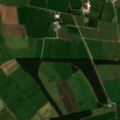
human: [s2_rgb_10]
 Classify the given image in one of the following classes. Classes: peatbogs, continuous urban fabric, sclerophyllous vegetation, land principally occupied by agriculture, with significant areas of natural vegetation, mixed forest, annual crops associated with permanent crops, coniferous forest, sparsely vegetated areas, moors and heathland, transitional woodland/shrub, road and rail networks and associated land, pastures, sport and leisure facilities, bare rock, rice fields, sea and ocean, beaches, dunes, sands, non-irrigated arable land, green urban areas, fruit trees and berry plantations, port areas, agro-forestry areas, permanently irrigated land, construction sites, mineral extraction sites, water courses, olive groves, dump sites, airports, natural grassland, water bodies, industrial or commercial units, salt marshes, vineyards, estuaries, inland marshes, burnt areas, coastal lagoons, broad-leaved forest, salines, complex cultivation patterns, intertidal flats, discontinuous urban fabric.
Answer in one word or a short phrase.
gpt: pastures